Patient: sex M, age 60
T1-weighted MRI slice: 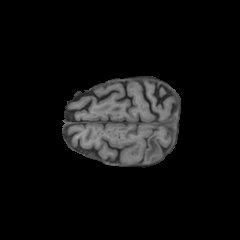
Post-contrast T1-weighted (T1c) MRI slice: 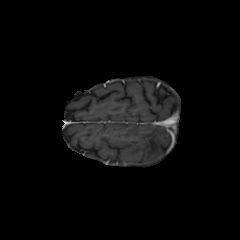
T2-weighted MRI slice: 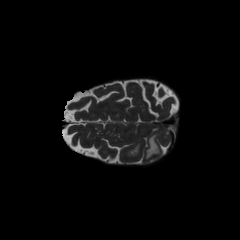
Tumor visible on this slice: yes
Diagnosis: Glioblastoma, IDH-wildtype
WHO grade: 4